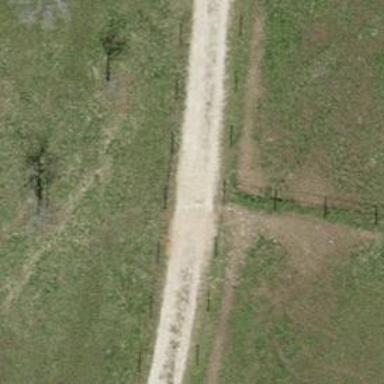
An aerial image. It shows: Grass track with grade4 surface.